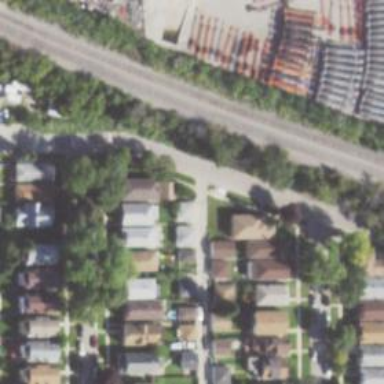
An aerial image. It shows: Alley classified as service road.